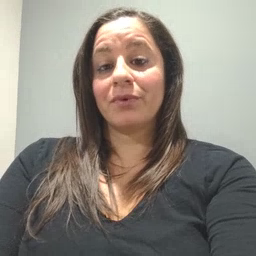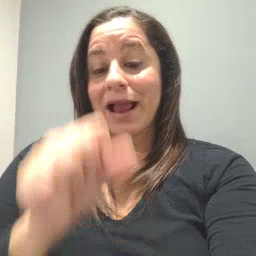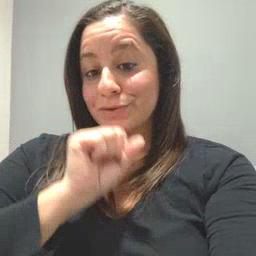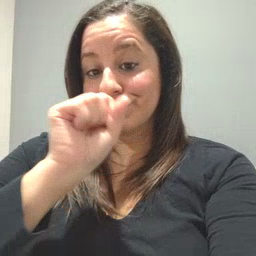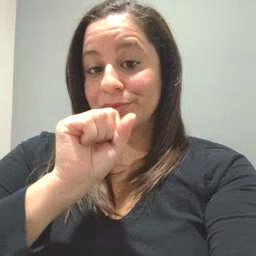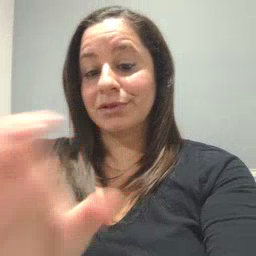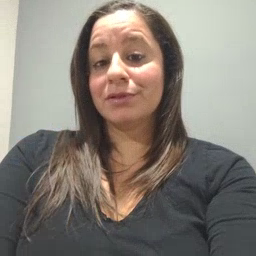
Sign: icecream